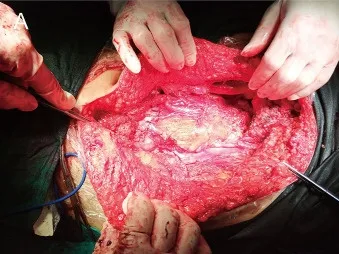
Images of the surgery. (A) Right abdominal wall defect created by the lumpectomy of the underlying musculature (right obliquus externus abdominis, obliquus internus abdominis, transverses abdominis, and rectus abdominis).
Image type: medical_photograph (other_medical_photograph)